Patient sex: F
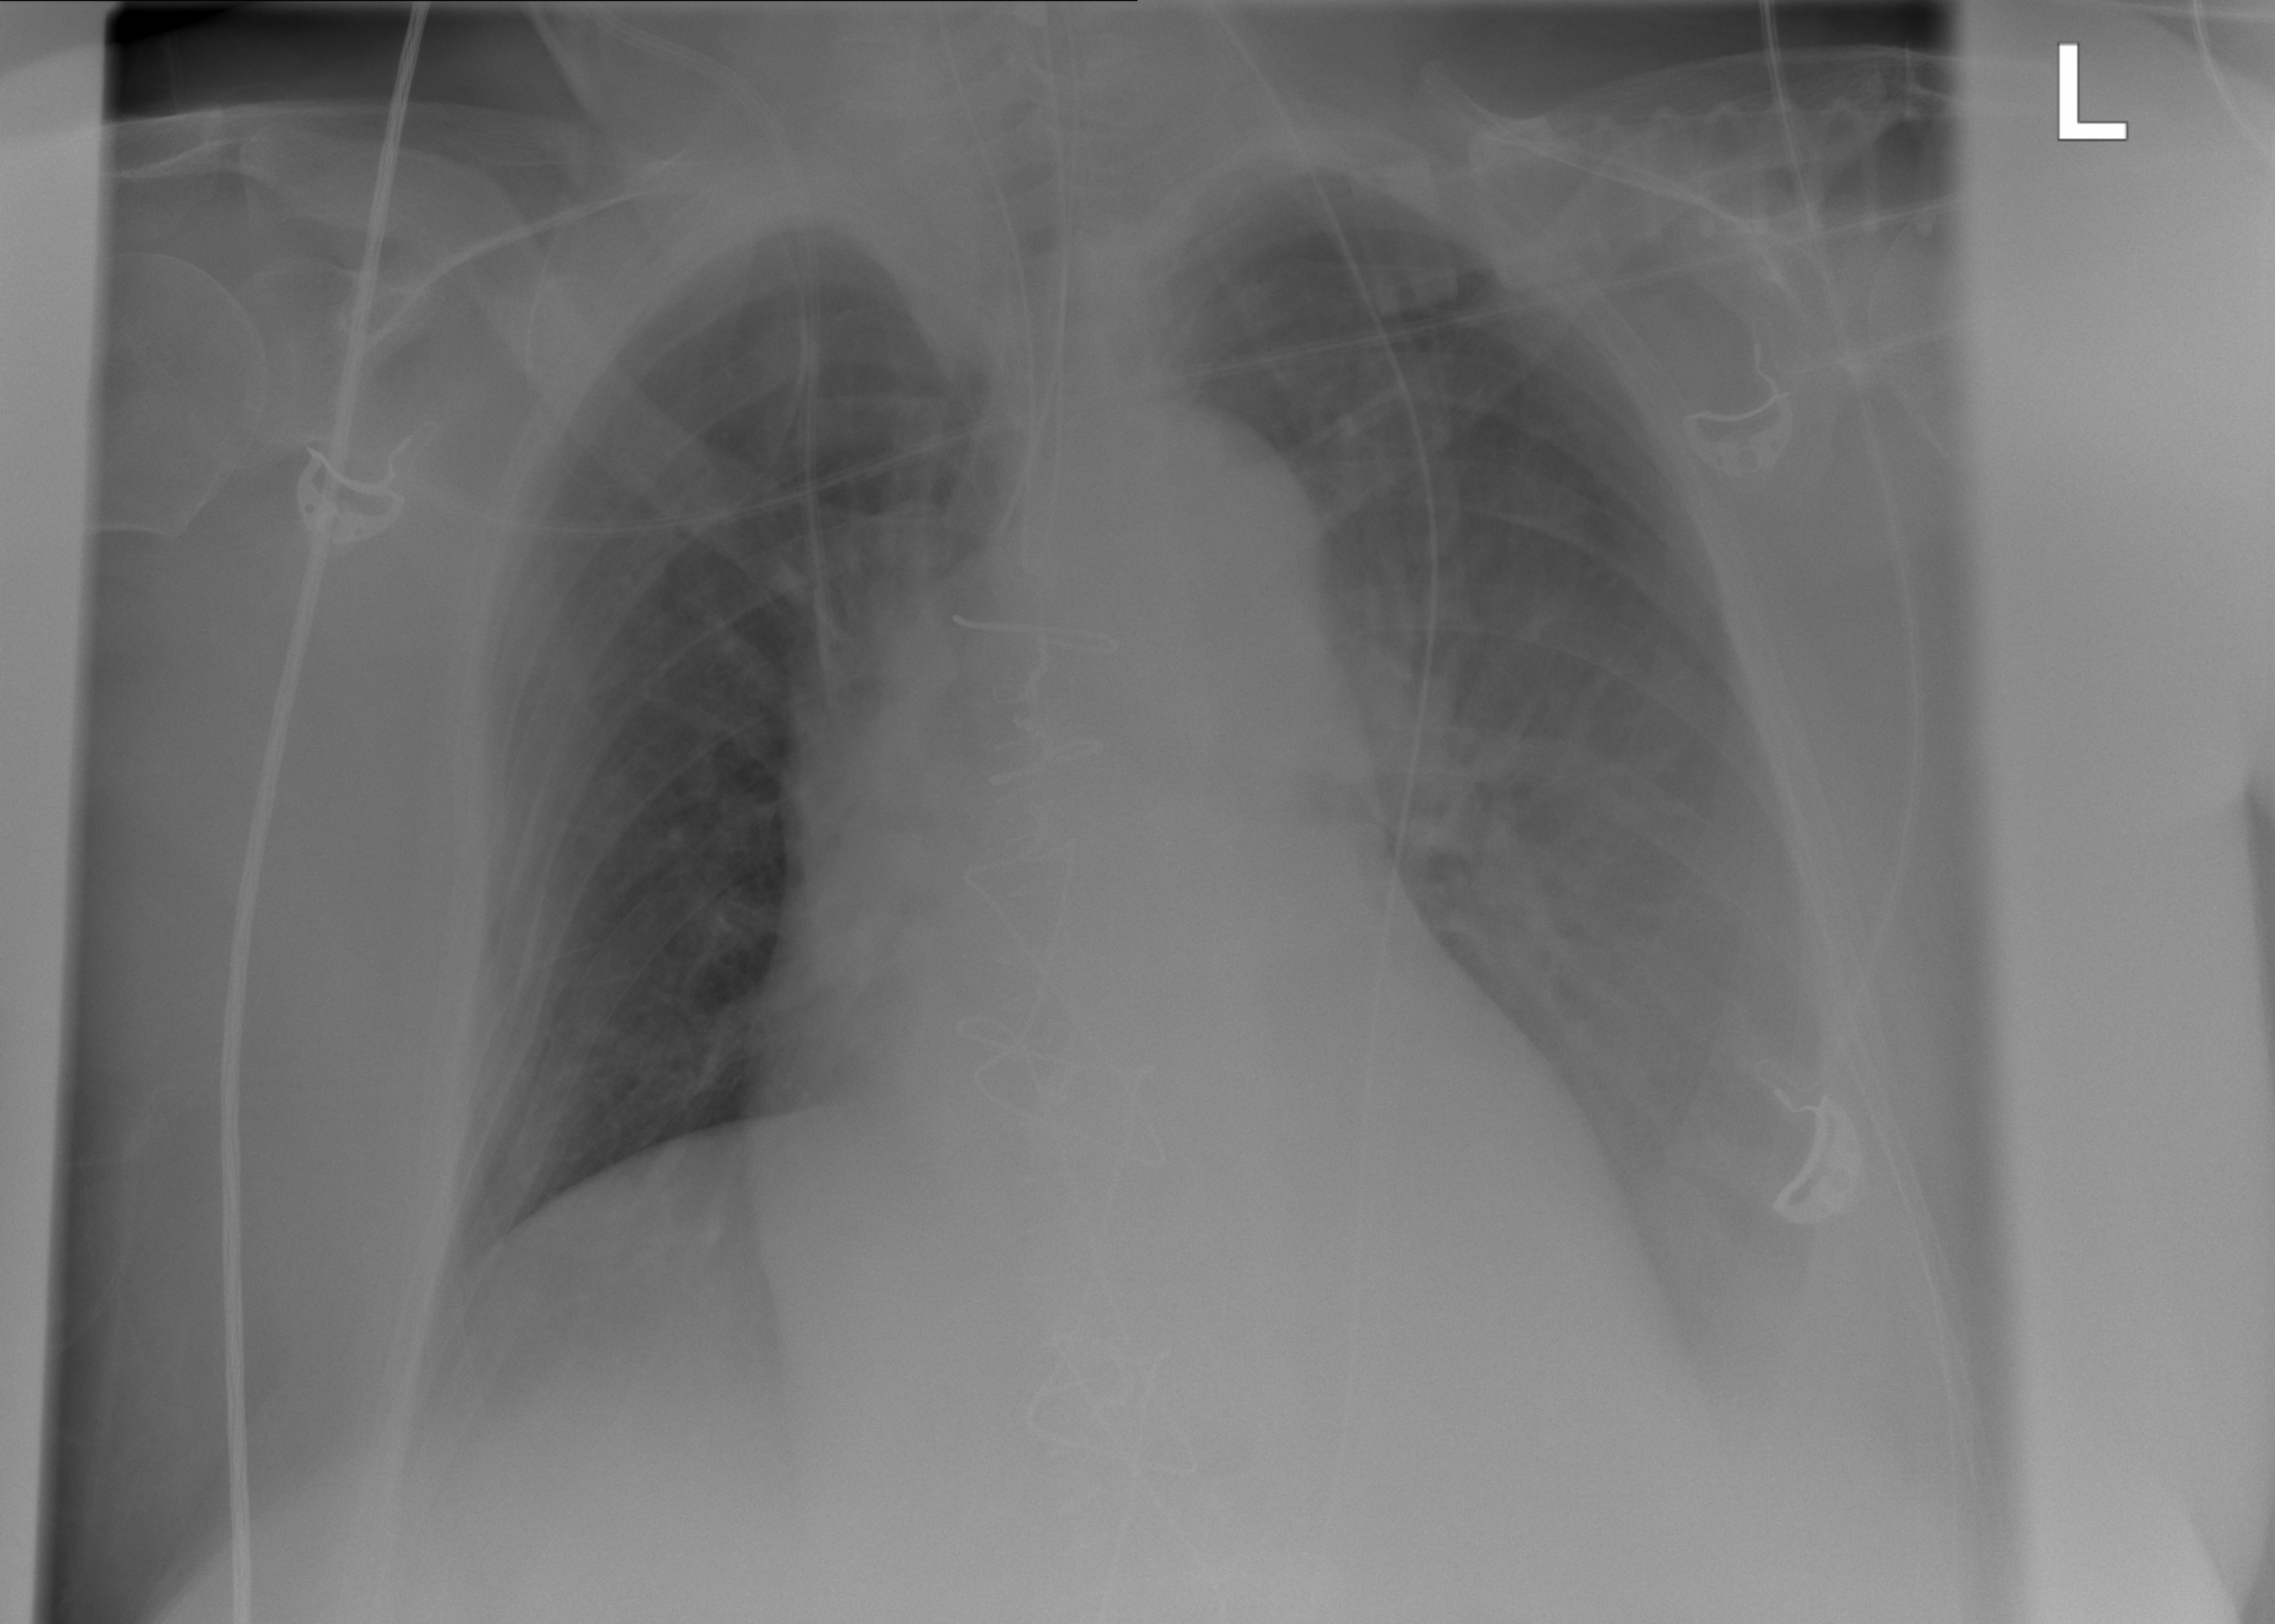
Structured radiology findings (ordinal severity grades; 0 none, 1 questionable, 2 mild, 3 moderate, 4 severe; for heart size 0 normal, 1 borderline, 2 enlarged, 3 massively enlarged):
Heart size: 2
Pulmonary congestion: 2
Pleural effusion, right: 0
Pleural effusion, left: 2
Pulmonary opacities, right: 0
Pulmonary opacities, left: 0
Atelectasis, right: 0
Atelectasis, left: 2